Question: I have a few 256x256 images I am using with Image controls in a WPF application. Although they are all 256x256, I changed some of the controls to 64x64, etc. When I resize it down (using fill as my stretch property), the edges become very rough. Even on something as simple as a triangle, it is painfully apparent:

Is there a good fix for this, or do i need to resize the images in photoshop before putting them into the application?
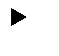
Answer: You need to set the Image's render options.
Try setting the style of the Image to:
'''
<Window.Resources>
<Style TargetType="Image">
<Setter Property="Height" Value="64" />
<Setter Property="Width" Value="64" />
<Setter Property="RenderOptions.BitmapScalingMode" Value="HighQuality" />
</Style>
</Window.Resources>
'''
To use the image, simply call as before:
'''
<Image Source="/Images/MyImage.png" />
'''
Or, to use the 'RenderOptions' on a single image:
'''
<Image RenderOptions.BitmapScalingMode="HighQuality"
Source="/Images/MyImage.png"
Width="64"
Height="64" />
'''
For more info see:
<URL>